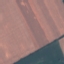
Land use / land cover class: AnnualCrop